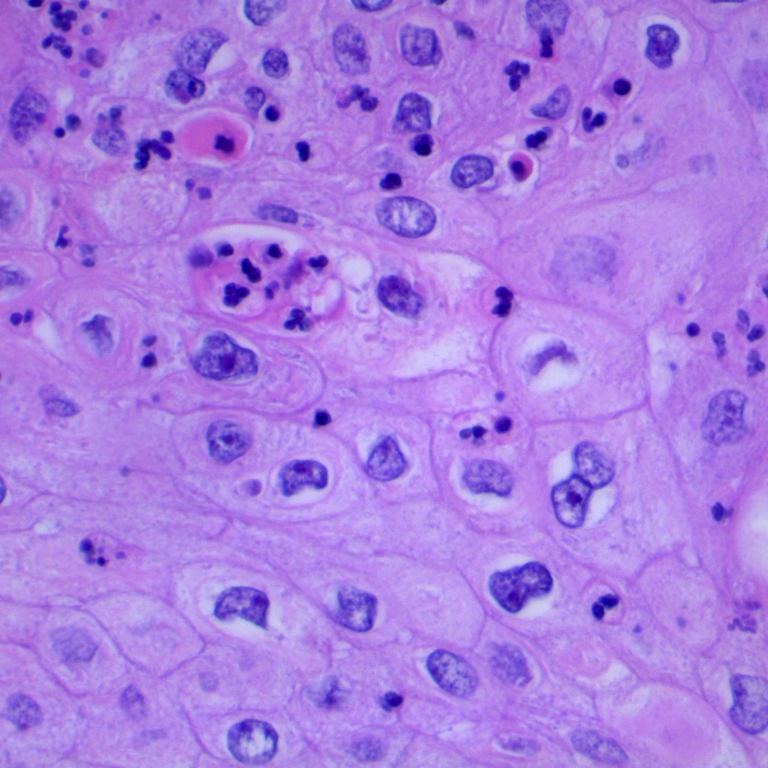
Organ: lung
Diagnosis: squamous carcinomas